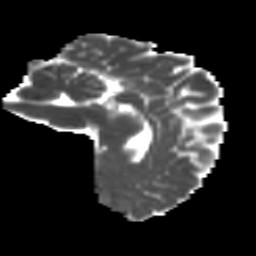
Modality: MD
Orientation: sagittal
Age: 17
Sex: female
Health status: ill
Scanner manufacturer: ge
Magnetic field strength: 3 T
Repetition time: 6.776 s
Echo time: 0.0794 s